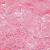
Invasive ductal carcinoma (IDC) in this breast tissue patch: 0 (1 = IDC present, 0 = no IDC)